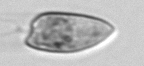
Label: Prorocentrum_dentatum